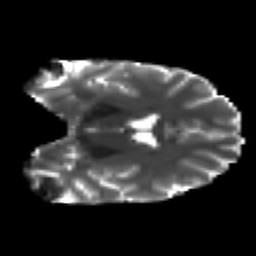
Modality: T2w
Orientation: coronal
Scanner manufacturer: ge
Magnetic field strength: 3 T
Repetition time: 7.98 s
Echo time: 0.0701 s